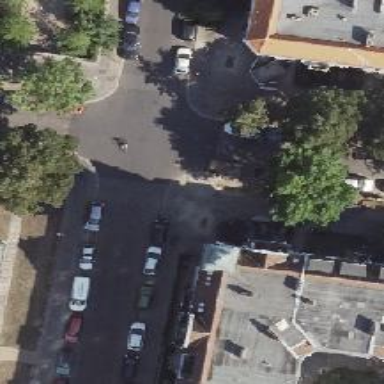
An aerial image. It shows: Unmarked crossing on asphalt footway.